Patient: sex M, age 47
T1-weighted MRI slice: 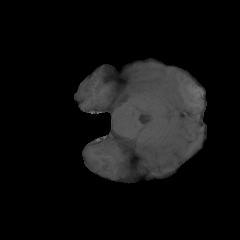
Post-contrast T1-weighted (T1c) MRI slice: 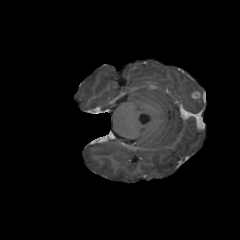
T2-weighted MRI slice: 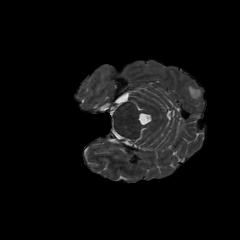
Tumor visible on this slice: yes
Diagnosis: Glioblastoma, IDH-wildtype
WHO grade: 4